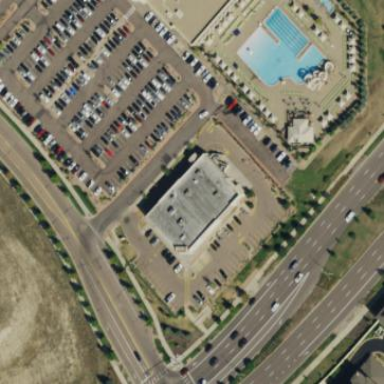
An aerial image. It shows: Retail building.